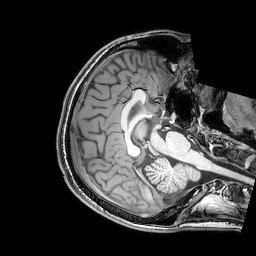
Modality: T1w
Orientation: axial
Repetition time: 0.00828 s
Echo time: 0.00388 s